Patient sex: F
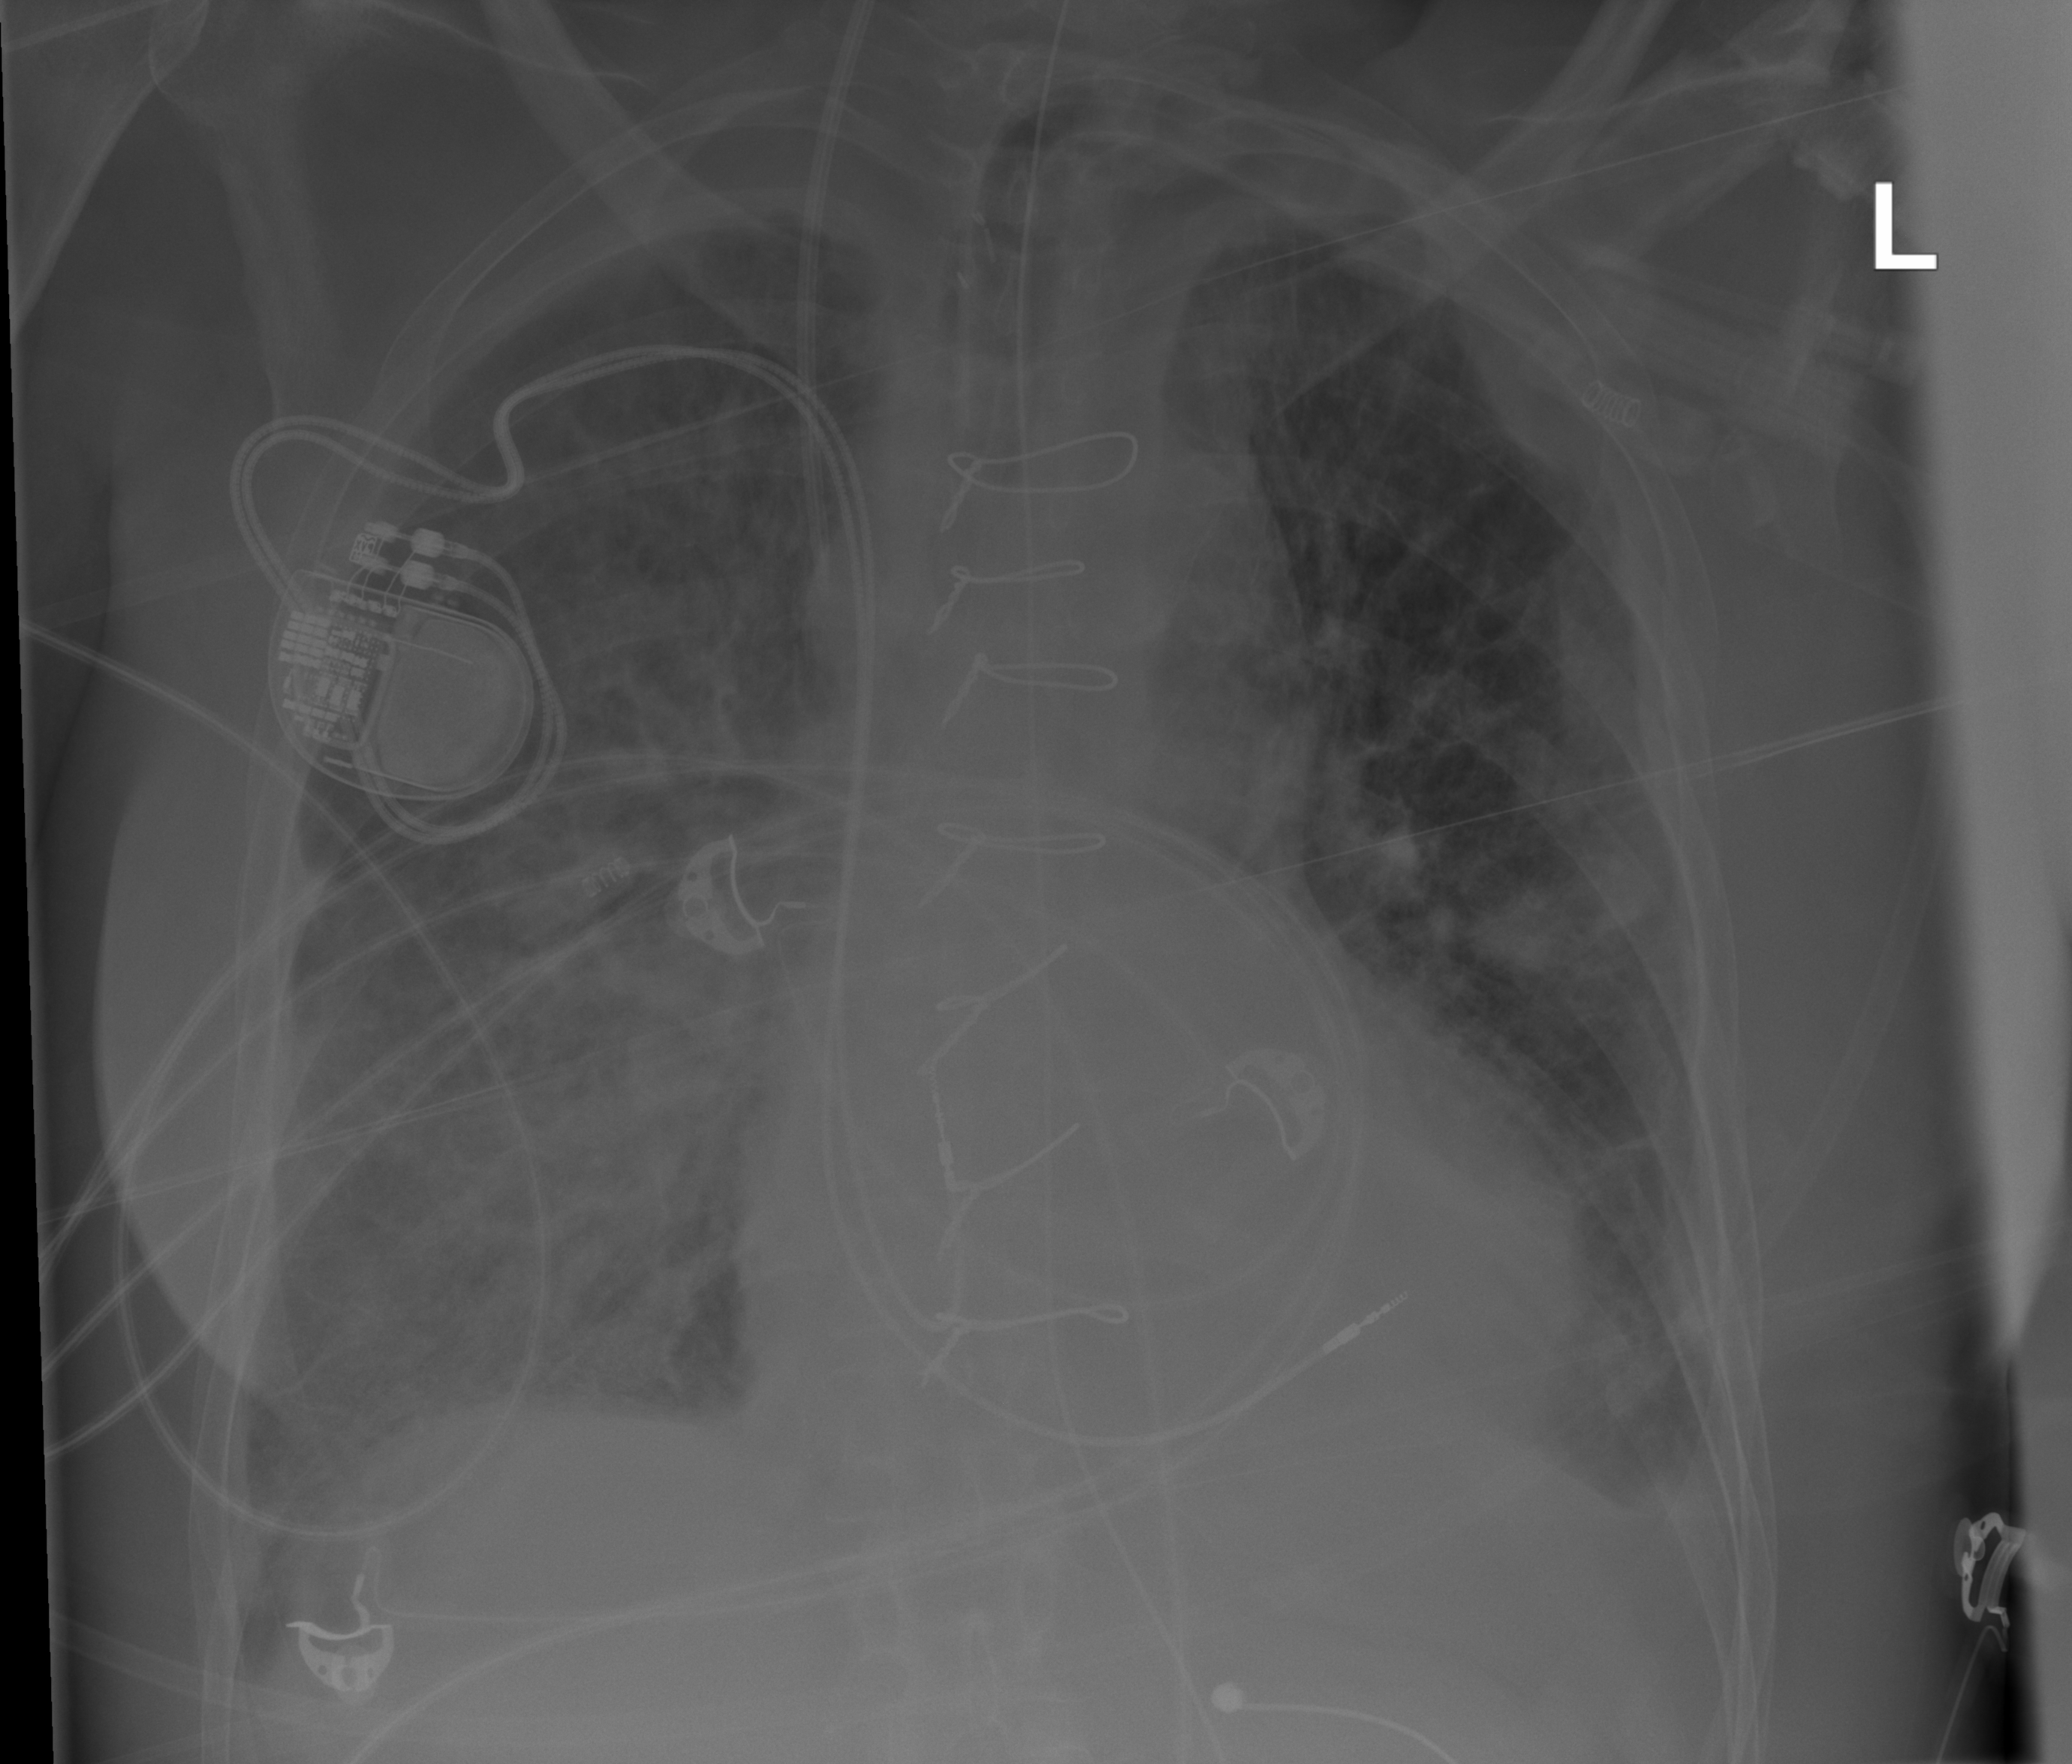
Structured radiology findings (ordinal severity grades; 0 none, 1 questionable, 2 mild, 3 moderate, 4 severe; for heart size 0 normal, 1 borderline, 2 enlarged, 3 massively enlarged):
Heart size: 0
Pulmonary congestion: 2
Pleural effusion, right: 0
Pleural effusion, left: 2
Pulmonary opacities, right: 4
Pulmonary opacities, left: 2
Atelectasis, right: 3
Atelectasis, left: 2